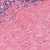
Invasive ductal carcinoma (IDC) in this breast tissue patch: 0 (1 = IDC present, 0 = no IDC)